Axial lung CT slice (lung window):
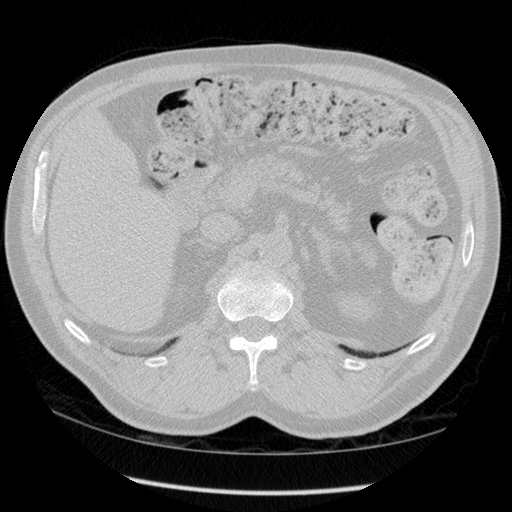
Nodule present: no